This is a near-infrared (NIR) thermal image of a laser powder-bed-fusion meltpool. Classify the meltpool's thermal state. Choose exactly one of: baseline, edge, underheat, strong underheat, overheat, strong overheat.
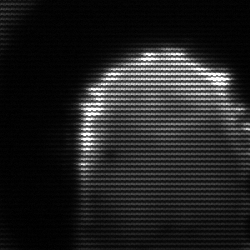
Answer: baseline